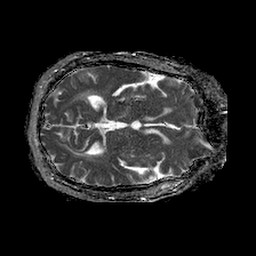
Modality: ADC
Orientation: axial
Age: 59
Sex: male
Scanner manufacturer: philips
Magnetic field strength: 1.5 T
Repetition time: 4.6 s
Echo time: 0.08631 s